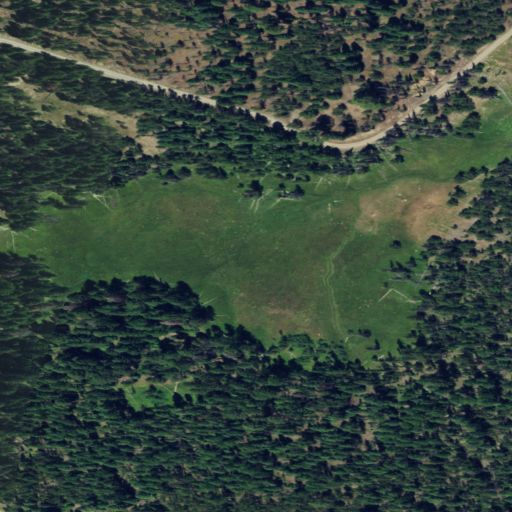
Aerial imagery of plain(s) in Oregon named Wolf Creek Meadow containing evergreen forest, woody wetlands, herbaceous wetlands, and shrub